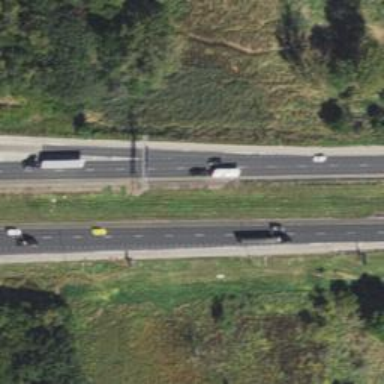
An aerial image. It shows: Asphalt motorway link.